七年级 · 画法几何学
如图, 某宾馆在重新装修后, 准备在大厅的楼梯上铺上某种规格红色地毯, 其侧面如图所示, 则至少需要购买地毯 \$ \qquad \$米.

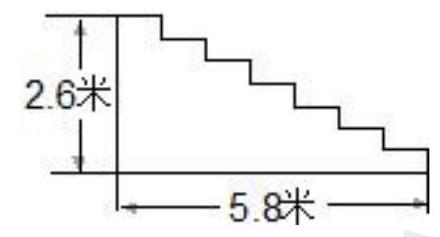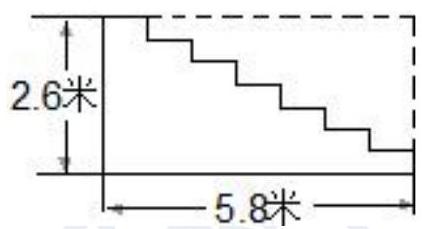
答案: 8.4
解析: 如图, 利用平移线段, 把楼梯的横坚向上向左平移, 构成一个矩形,

长宽分别为 5.8 米, 2.6 米,

$\therefore$ :地毯的长度为 $2.6+5.8=8.4$ 米.

故答案为: 8.4